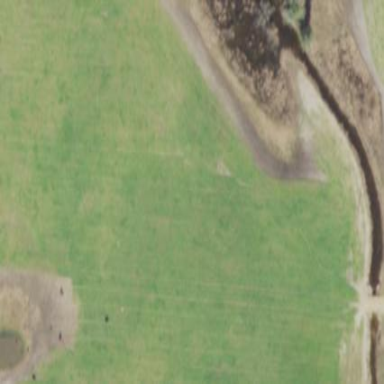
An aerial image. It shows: Beautiful wet meadow natural wetland.